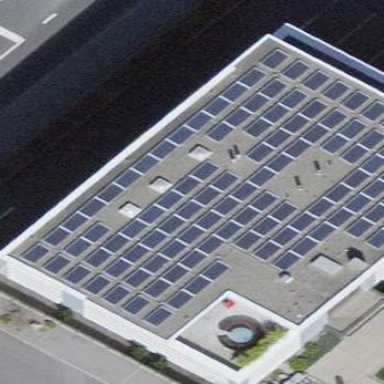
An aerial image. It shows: Solar power generator.